Field crop: maize
Growth stage: 2
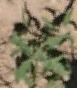
Species: atriplex